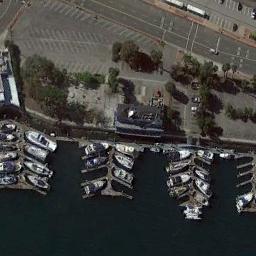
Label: harbor